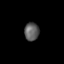
Tissue: skin
Cell type: Epithelial cells
Senescence score: 0.2466
Nuclear area (px): 260
Mean DAPI intensity: 93.396